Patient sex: F
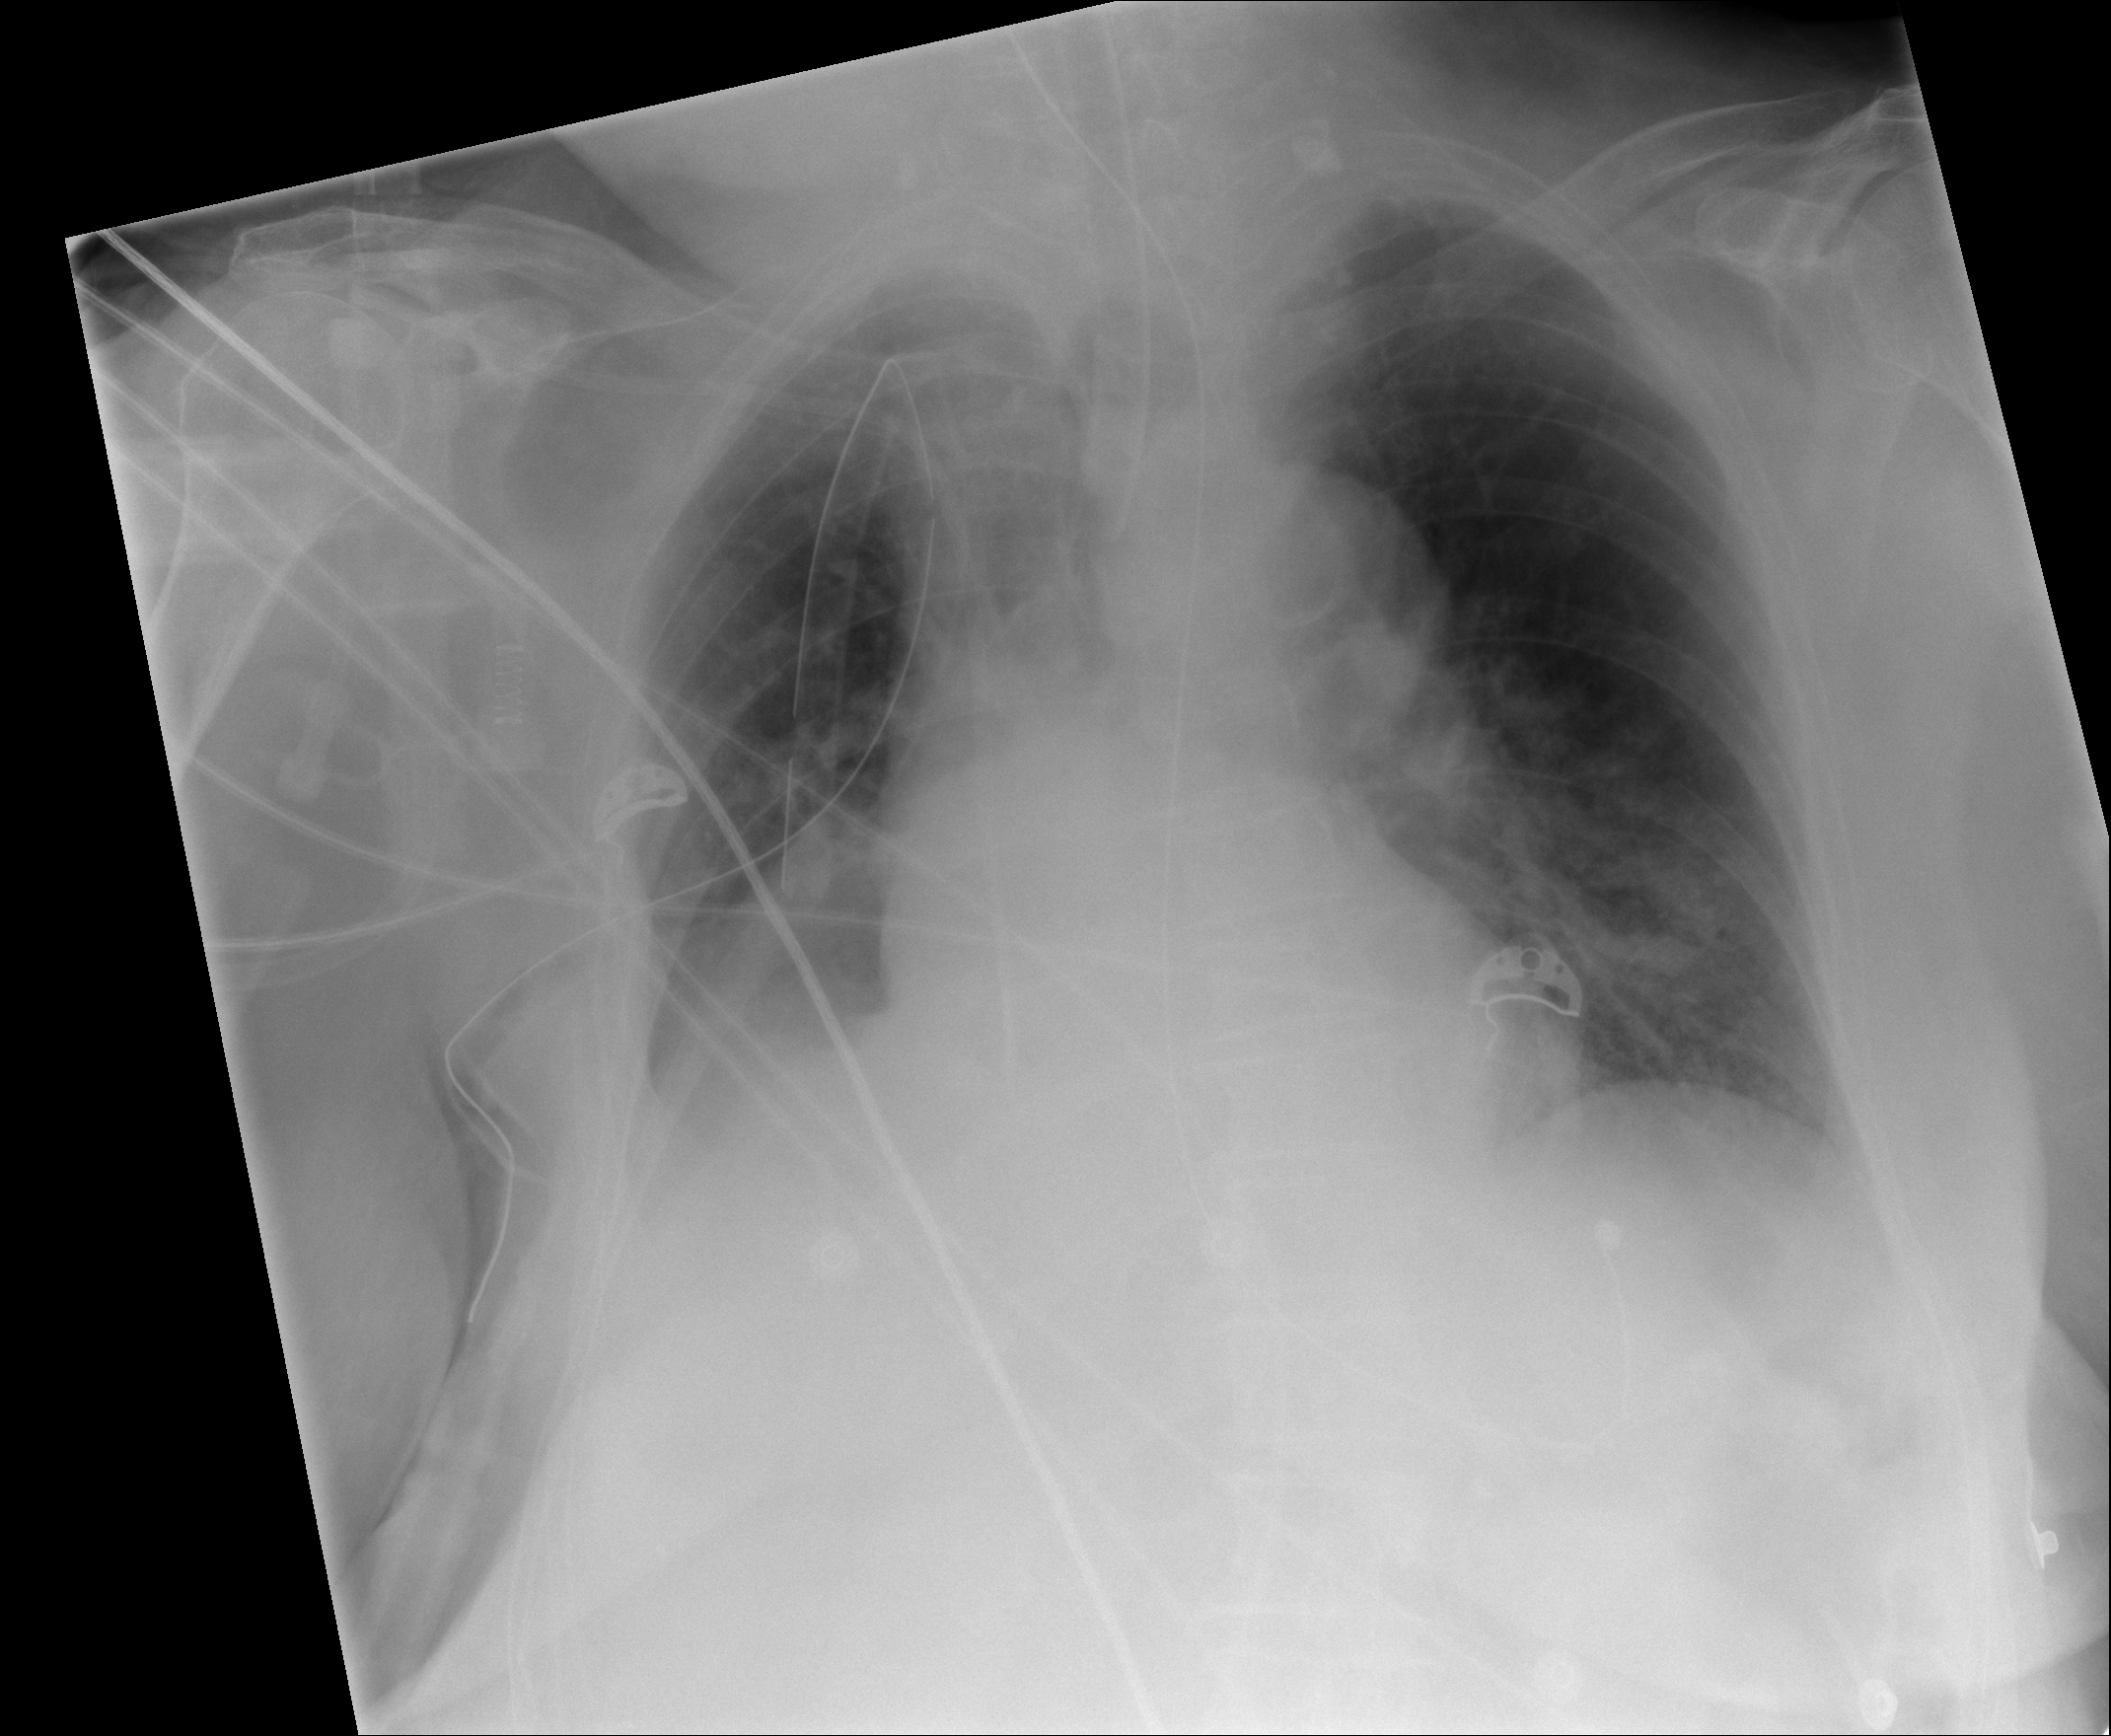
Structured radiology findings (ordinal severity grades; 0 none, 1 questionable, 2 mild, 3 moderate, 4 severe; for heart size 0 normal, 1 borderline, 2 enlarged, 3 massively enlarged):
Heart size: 1
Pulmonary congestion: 2
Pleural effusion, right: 0
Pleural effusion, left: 2
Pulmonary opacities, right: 0
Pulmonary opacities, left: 1
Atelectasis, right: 2
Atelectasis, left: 2